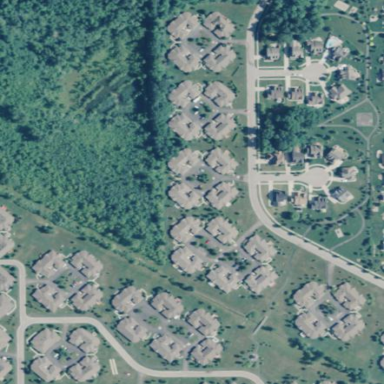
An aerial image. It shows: Residential area consisting of condominiums.